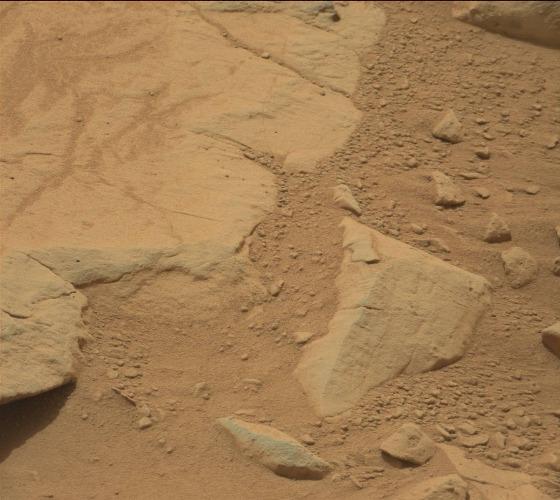
Terrain classes present: Bedrock, Gravel / Sand / Soil, Rock, Shadow